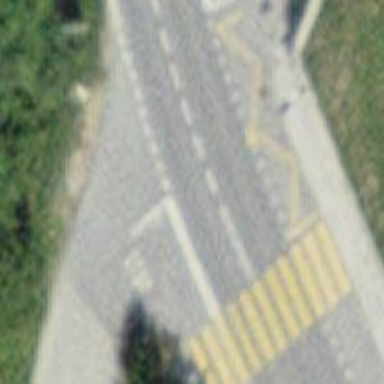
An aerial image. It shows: Public transport stop position.